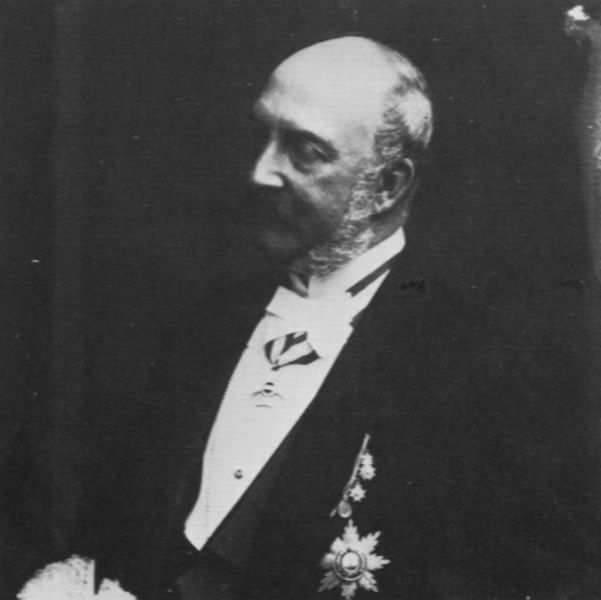
Titel: Georg V. (1819-1878), König von Hannover 1851-1866
Künstler: Atelier Nadar
Institution: unbekannt
Schlagwörter: hand, kopf, mann, schatten, weiß, sitzen, grau, hintergrund, licht, mund, nase, ohr, profil, schwarz, stirn, blick, tuch, schleife, alt, anzug, bart, hemd, jacke, augen, band, kragen, mensch, spitze, bildnis, hals, portrait, porträt, auge, haare, halbfigur, adel, brosche, england, ohren, seitlich, kette, frack, krawatte, büste, glatze, sitzt, nachdenklich, dreiviertelprofil, fliege, kinnbart, revers, schnauzer, jacket, weste, abbild, foto, fotografie, oben, photographie, spange, manchette, stern, links, schwarz-weiss, backenbart, bismarck, abzeichen, koteletten, orden, proträt, portrai, halbglatze, neu, photo, wappen, halbprofil, smoking, lord, london, porträit, fotographie, preußen, anzuf, jaket, fotostudio, ordensband, halbschatten, bat, händer, nadar, medaillen, gesteift, kotteletten, krawattennadel, amerikaner, ordensbund, studentenbund, nach links, englad, 19. jahrhundert, house of lords